Question:
I would like to know how to change the icon color of the FAB (Floating Action Button) widget supplied by the 'com.android.support:design:22.2.0' library from green to white.
'''
<resources>
<style name="AppTheme" parent="Theme.AppCompat.Light.NoActionBar">
<item name="colorPrimary">@color/color_primary</item>
<item name="colorPrimaryDark">@color/color_primary_dark</item>
<item name="colorAccent">@color/accent</item>
</style>
<color name="color_primary">#00B33C</color>
<color name="color_primary_dark">#006622</color>
<color name="accent">#FFB366</color>
'''
'''
<?xml version="1.0" encoding="utf-8"?>
<android.support.design.widget.CoordinatorLayout
xmlns:android="http://schemas.android.com/apk/res/android"
xmlns:tools="http://schemas.android.com/tools"
xmlns:app="http://schemas.android.com/apk/res-auto"
android:layout_width="match_parent"
android:layout_height="match_parent"
android:orientation="vertical"
tools:context=".MainActivity">
<LinearLayout
android:layout_width="match_parent"
android:layout_height="match_parent"
android:orientation="vertical" >
<include android:id="@+id/toolbar" layout="@layout/toolbar" />
<TextView android:id="@+id/text"
android:text="@string/hello_world"
android:layout_width="wrap_content"
android:layout_height="wrap_content"
android:layout_marginLeft="16dp"
android:paddingTop="16dp"
android:textSize="20sp" />
<android.support.v7.widget.RecyclerView
android:id="@+id/recycler_view"
android:scrollbars="vertical"
android:layout_width="match_parent"
android:layout_height="match_parent"
android:paddingLeft="8dp"
android:paddingRight="8dp"
android:paddingTop="8dp"
android:paddingBottom="16dp" />
</LinearLayout>
<android.support.design.widget.FloatingActionButton
android:id="@+id/fab"
android:layout_width="wrap_content"
android:layout_height="wrap_content"
android:layout_gravity="end|bottom"
android:src="@android:drawable/ic_input_add"
android:layout_margin="24dp"
app:elevation="6dp"
app:pressedTranslationZ="12dp"
app:borderWidth="0dp" />
'''
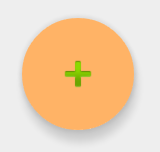
Answer: If you are using 'com.google.android.material.floatingactionbutton.FloatingActionButton', use 'app:tint'
'''
app:tint="@android:color/white"
'''
Refer to the answer of @Saleem Khan which is the standard way to set the 'app:tint' using:
'''
android:tint="@android:color/white"
'''
via XML on 'FloatingActionButton'.
This answer was written before October 2015, when 'android:tint' on 'FloatingActionButton' was supported only with API >= 21.
You can change it programmatically using 'ColorFilter'.
'''
//get the drawable
Drawable myFabSrc = getResources().getDrawable(android.R.drawable.ic_input_add);
//copy it in a new one
Drawable willBeWhite = myFabSrc.getConstantState().newDrawable();
//set the color filter, you can use also Mode.SRC_ATOP
willBeWhite.mutate().setColorFilter(Color.WHITE, PorterDuff.Mode.MULTIPLY);
//set it to your fab button initialized before
myFabName.setImageDrawable(willBeWhite);
'''